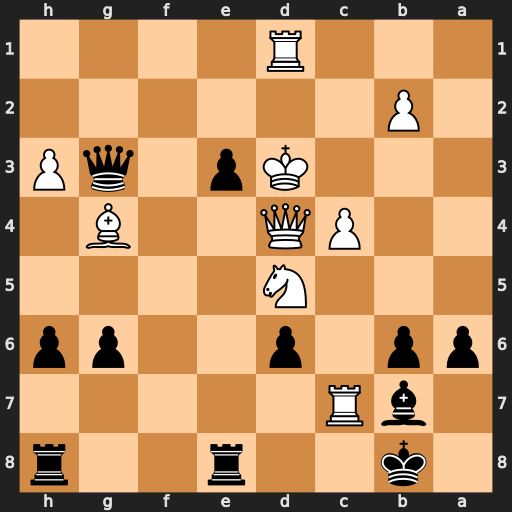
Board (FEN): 1k2r2r/1bR5/pp1p2pp/3N4/2PQ2B1/3Kp1qP/1P6/3R4
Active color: b
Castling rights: -
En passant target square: -
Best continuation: e2+ Kc2 exd1=Q+ Bxd1 Qg2+ Kb3 Bxd5 Qxb6+ Bb7